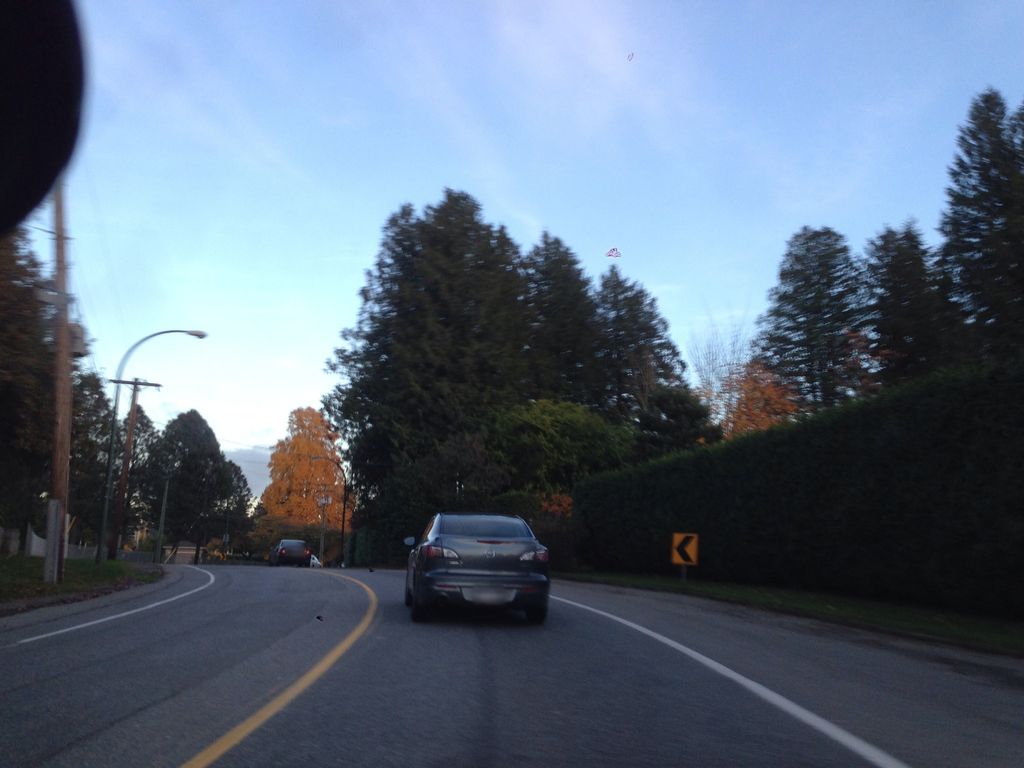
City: vancouver